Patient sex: F
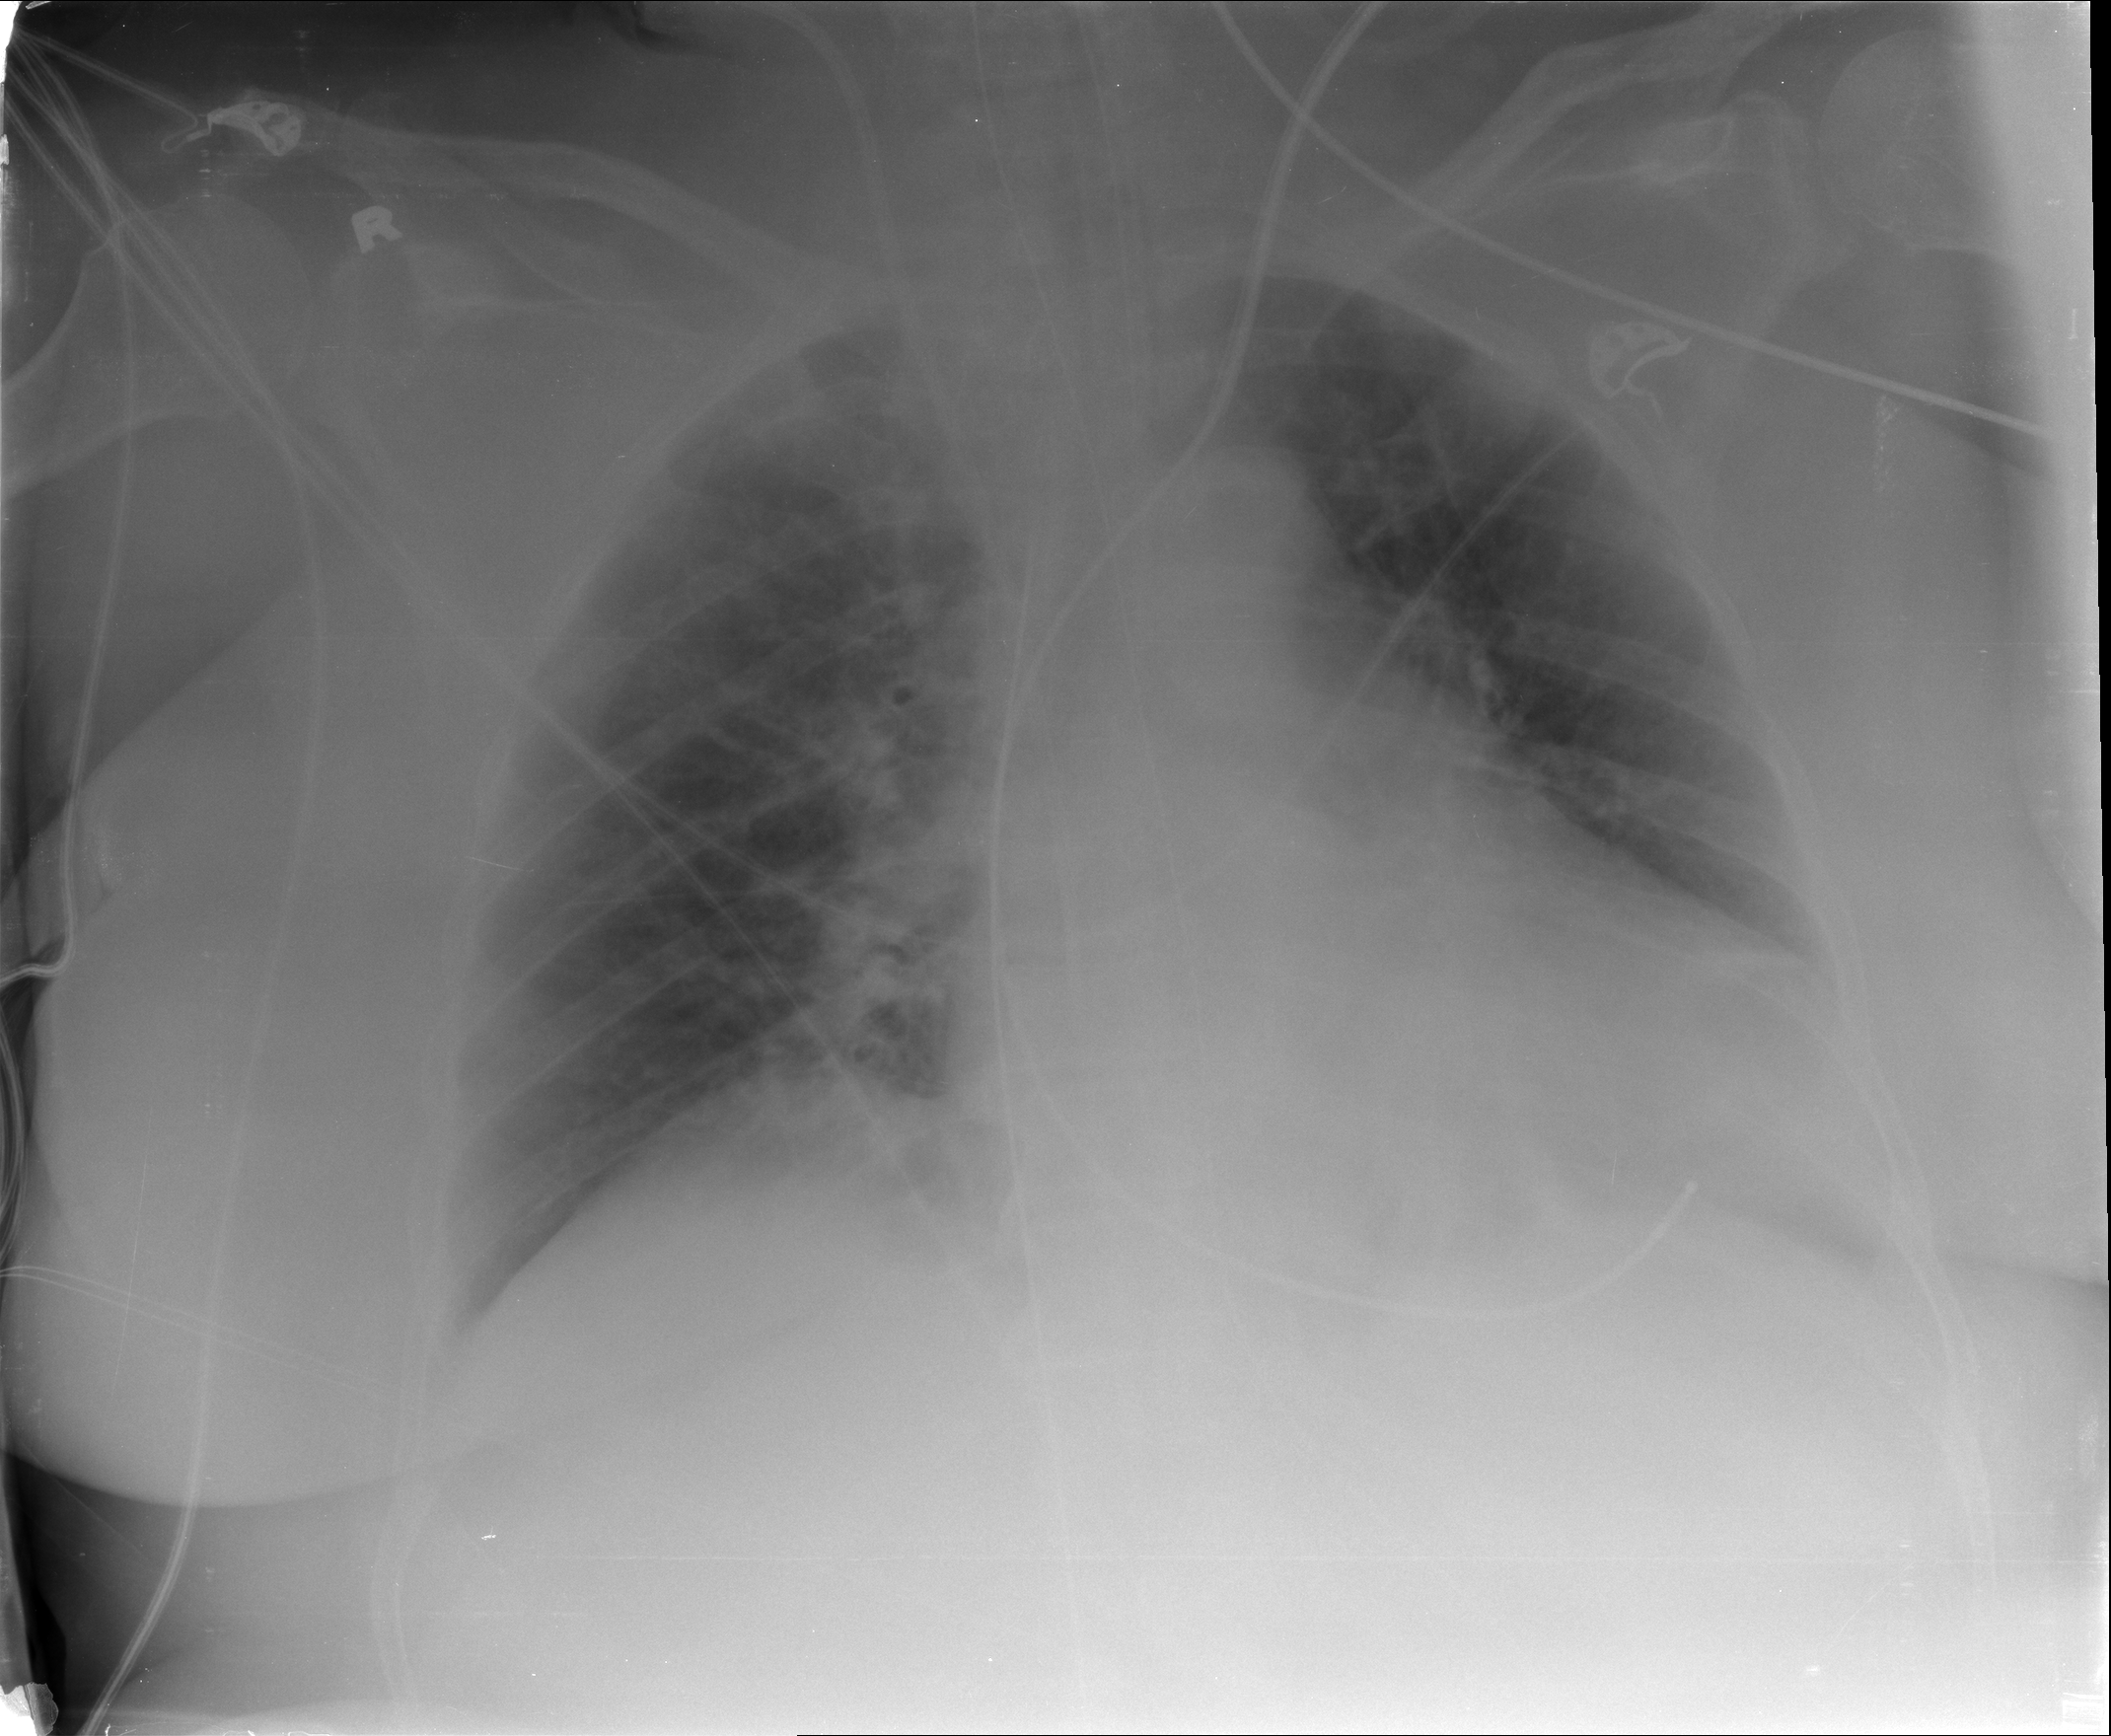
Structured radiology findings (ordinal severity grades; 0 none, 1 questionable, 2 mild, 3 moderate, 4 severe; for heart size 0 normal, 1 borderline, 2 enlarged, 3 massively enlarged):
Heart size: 1
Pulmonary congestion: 2
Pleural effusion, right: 0
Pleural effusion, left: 2
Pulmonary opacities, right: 0
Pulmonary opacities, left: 0
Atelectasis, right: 0
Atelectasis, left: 0